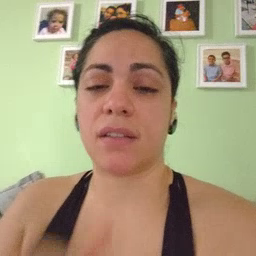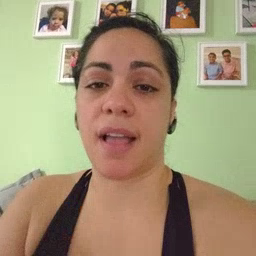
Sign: not